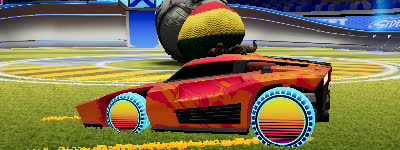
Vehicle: breakout